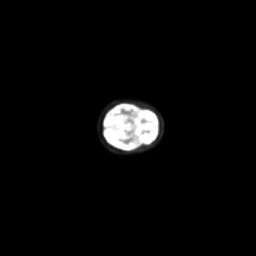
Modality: PET
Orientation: axial
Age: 24
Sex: female
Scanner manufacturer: siemens